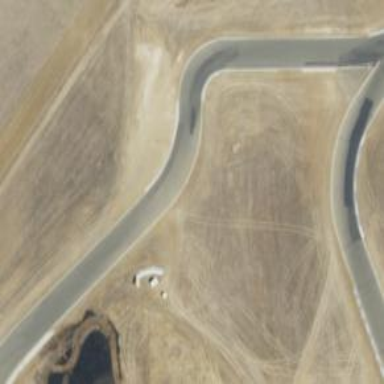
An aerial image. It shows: Asphalt raceway designed for motor sports.